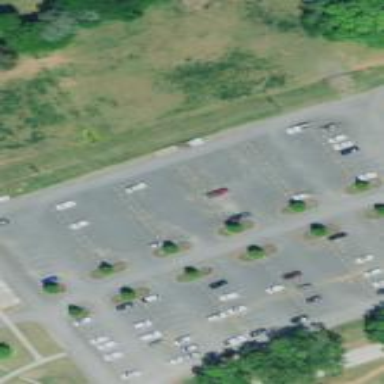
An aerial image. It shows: Parking area with gravel surface.